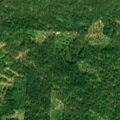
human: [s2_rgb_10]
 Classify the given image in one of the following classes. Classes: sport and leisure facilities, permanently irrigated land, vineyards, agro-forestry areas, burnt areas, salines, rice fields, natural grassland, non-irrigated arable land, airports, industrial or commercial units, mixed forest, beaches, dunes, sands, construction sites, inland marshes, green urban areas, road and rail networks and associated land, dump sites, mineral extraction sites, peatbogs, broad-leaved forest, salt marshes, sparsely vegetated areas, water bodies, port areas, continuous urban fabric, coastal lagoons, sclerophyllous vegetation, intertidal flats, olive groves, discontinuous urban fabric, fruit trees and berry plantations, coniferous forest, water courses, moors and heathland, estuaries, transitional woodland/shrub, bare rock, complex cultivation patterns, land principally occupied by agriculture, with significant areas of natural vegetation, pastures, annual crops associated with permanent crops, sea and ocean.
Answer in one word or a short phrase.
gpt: coniferous forest